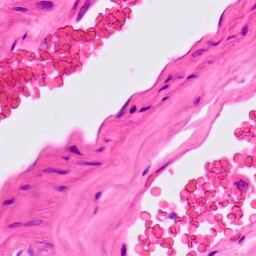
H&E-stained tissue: Lung